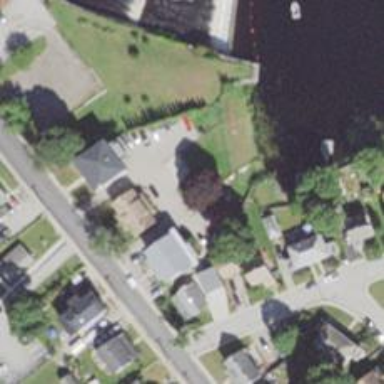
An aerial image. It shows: Residential driveway.